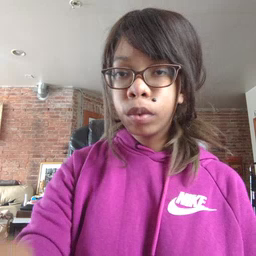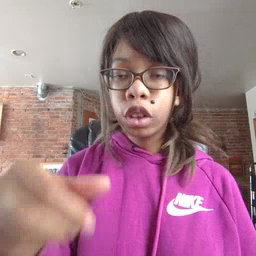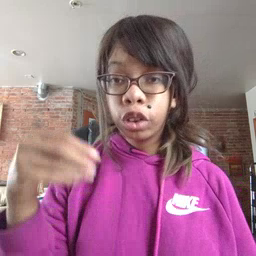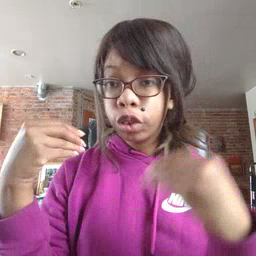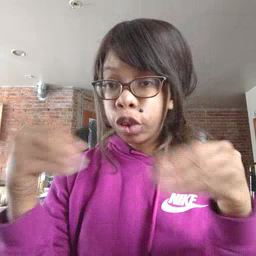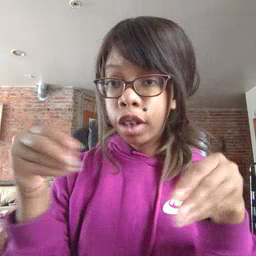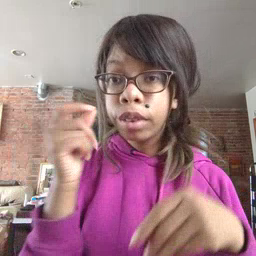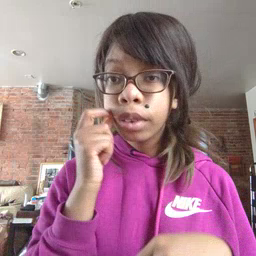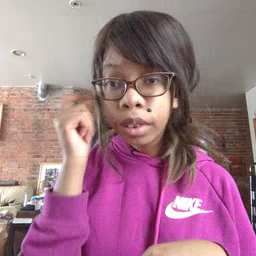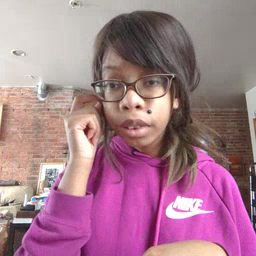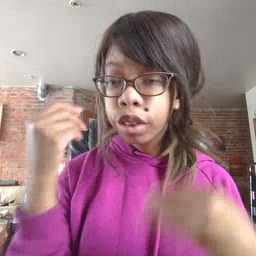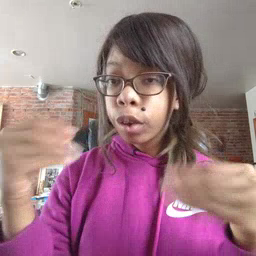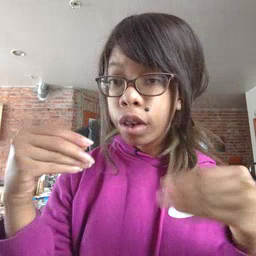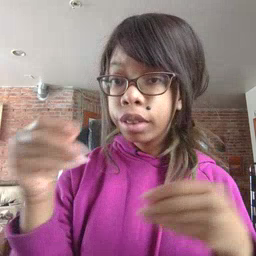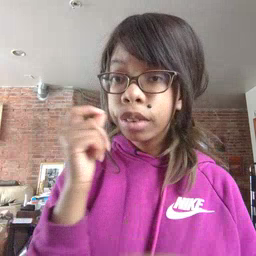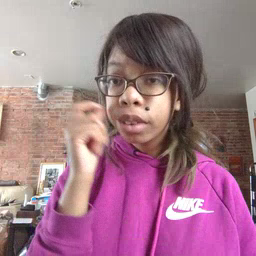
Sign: store